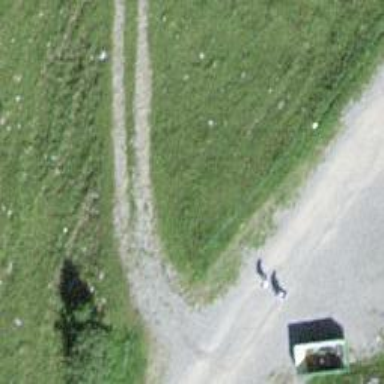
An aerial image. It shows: Service road with grass surface.